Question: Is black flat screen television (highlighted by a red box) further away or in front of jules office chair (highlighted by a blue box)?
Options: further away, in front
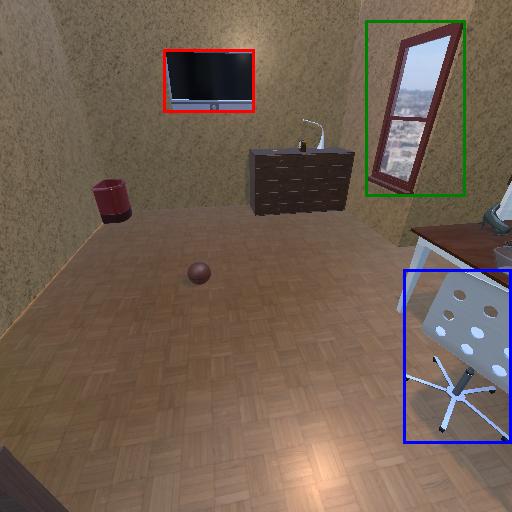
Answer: further away